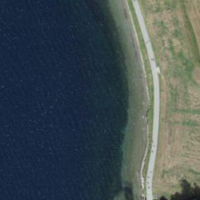
EUNIS habitat code: 14
Species observed at this site:
Fulica atra
Silene nutans
Botrychium lunaria
Aythya fuligula
Gentianella campestris
Barbatula barbatula